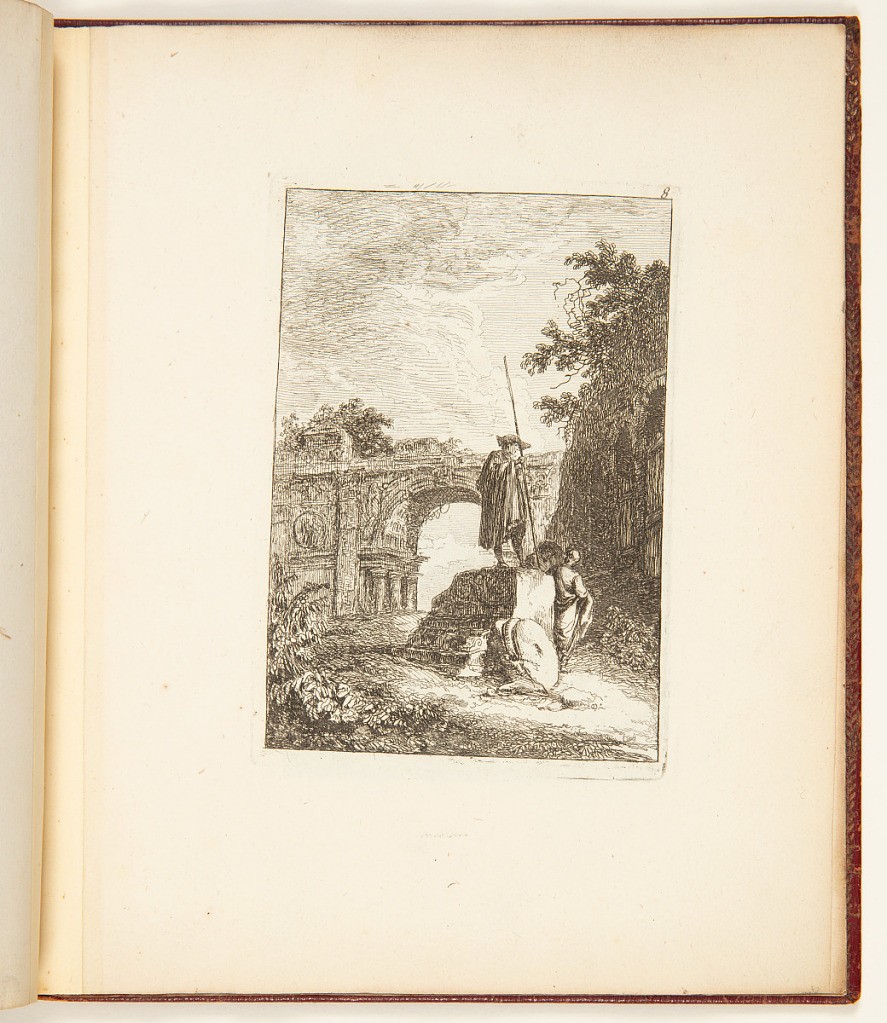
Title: The Triumphal Arch
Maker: Hubert Robert, French, 1733 – 1808
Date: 1810–29
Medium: Etching on paper
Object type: Print
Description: A landscape with a triumphal arch overgrown with foliate branches in the background. Figures in the foreground, with one standing on a plinth or base in ruins, with trees and a building to the right. The plate is numbered.